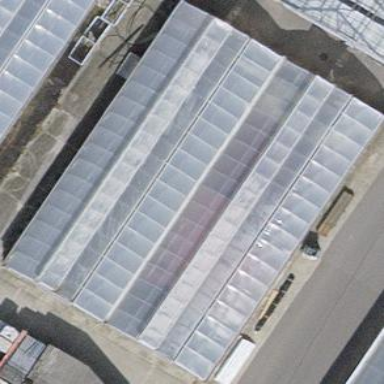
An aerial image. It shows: Greenhouse.